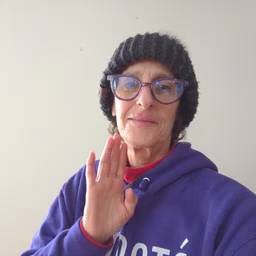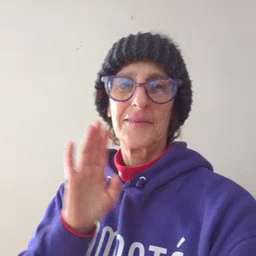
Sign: hello